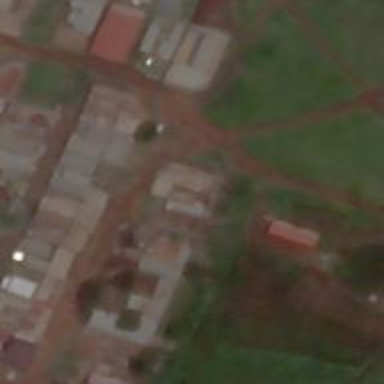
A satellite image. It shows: School.